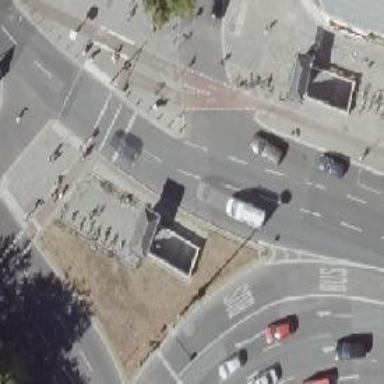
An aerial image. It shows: Subway entrance.